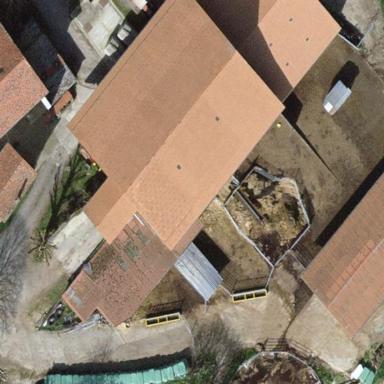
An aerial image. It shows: Farmyard area.